Question: Why the Intellisense displays a "" character after the datatype? (), what will mean? ...is not sure that the property value will return a Long type? if yes then why not?
Is the first time that I've seen this.

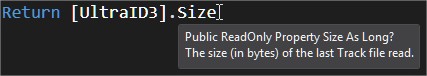
Answer: That means the type is nullable.
Usually value types aren't nullable. A few versions ago .NET introduced a struct to help with that, called 'Nullable(Of T)'. Putting a '?' after the value type is shorthand for that.
So 'Long?' is the same as 'Nullable(Of Long)'.